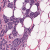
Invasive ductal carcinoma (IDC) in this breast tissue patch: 1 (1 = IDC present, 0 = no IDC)